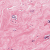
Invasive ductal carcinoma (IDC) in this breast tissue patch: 0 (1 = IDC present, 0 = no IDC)